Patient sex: M
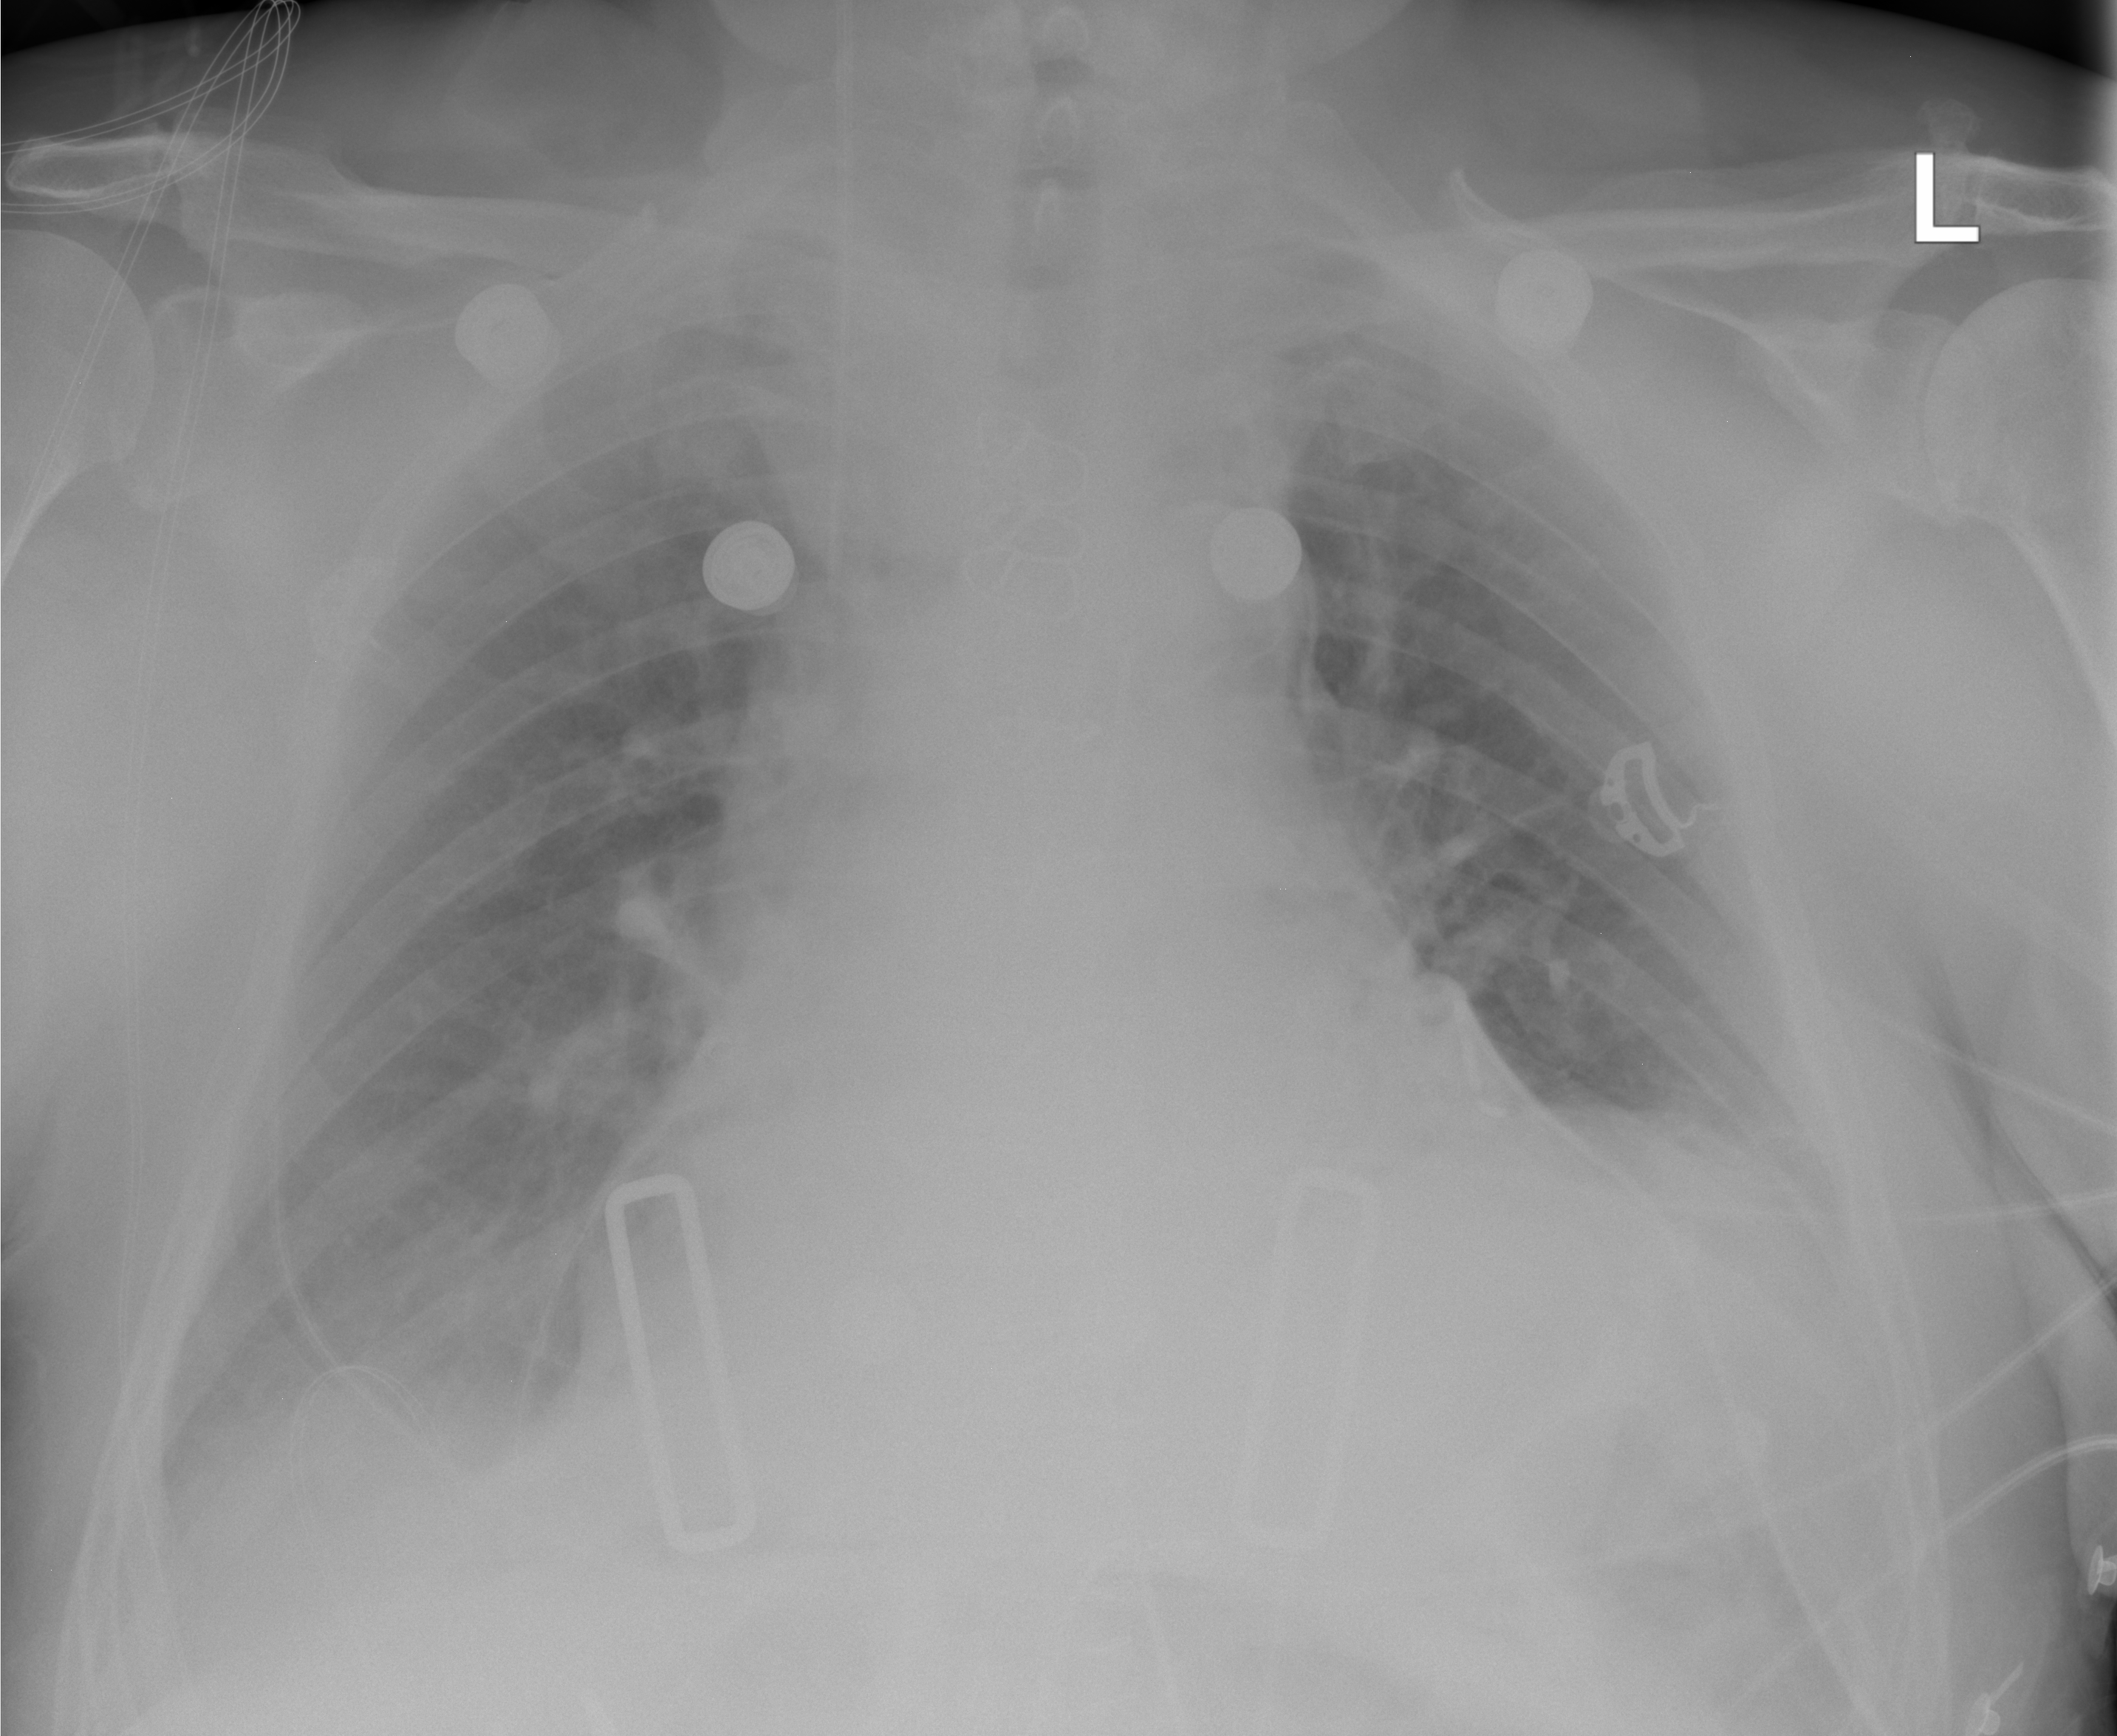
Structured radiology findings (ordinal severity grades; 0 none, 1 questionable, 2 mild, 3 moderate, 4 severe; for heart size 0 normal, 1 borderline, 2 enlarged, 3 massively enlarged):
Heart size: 2
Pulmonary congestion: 1
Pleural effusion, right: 2
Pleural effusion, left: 2
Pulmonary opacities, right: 0
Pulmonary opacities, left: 0
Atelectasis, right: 2
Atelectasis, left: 2